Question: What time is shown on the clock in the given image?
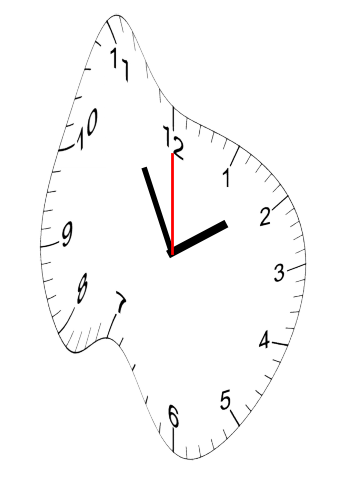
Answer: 01:55:00